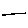
Label: line